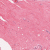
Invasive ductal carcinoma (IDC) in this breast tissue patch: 0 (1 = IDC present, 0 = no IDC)